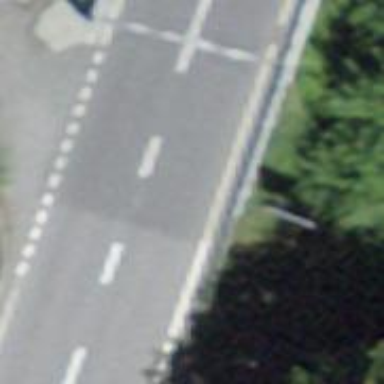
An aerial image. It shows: Primary road with asphalt surface.